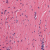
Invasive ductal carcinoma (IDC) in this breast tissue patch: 0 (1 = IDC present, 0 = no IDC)